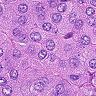
Metastatic tissue present: yes